Question: I'm trying to set up Email system in laravel 4.2. I have two model Email and User with a many to many relationship between them. So far so good but now I just stuck with a problem while paginating send emails. I've been trying for 2 days but didn't accomplish the task yet.
'''
//User.php Model
public function emails()
{
return $this->belongsToMany('Email', 'users_email', 'reciever_uid','email_id')->
withPivot('sender_UID');
}
//Email.php Model
public function users()
{
return $this->belongsToMany('User', 'users_email', 'email_id','reciever_id');
}
'''
I've tried to fetch the users_email pivot table data to get all the email ids of the current
authenticated user QueryBuilder.
'''
$user=Auth::Id();
$user_data=DB::table('users_email')->
join('users','users_email.reciever_uid','=','users.Id')->
where('users_email.sender_uid','=',$user->Id)->orderby
('users_email.email_id','desc')->get();
foreach ($user_data as $data) {
$id[]=$data->email_id;
}
'''
Now I have $id array and I want to fetch all the emails along with the f_name and l_name of the receiver to be displayed.
So far I've tried eager loading with some basic knowledge but couldn't get the
expected result. I've tried something this to paginate all the emails within
$id but getTotal returns only 2 even though the picture shown below specifies that the email with id=78 had sent 8 n more so I want to paginate via emails.
E.x prepage only 10 emails.
'''
$pagination=User::with(array('emails'=>function($query) use ($id){
$query->WhereIn('users_email.email_id',$id);
}))->paginate(10);
'''
Any help would highly be appreciated.
Thank you
Pivot Table users_email

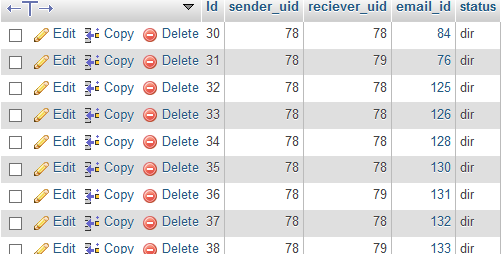
Answer: You have to write two different relationships :
'''
//User.php
public function emailsReceived()
{
return $this->belongsToMany('Email', 'users_email', 'reciever_uid','email_id')->withPivot('sender_uid');
}
public function emailsSent()
{
return $this->belongsToMany('Email', 'users_email', 'sender_uid','email_id')->withPivot('reciever_uid');
}
'''
And then you will be able to simply retrieve all the emails sent :
'''
$user = Auth::user();
$emailsSentByUser = $user->emailsSent;
$paginatedEmailsSentByUser = $user->emailsSent()->paginate(10);
'''
Note that when you let the brackets after the relation name, you are able to chain query builder methods.